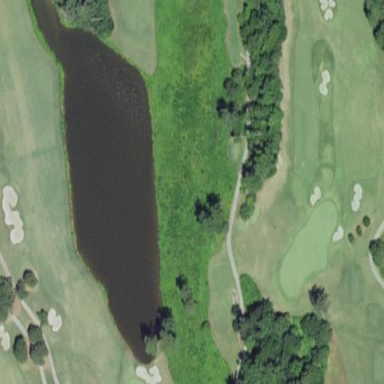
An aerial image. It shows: Grassy area designated as golf fairway.